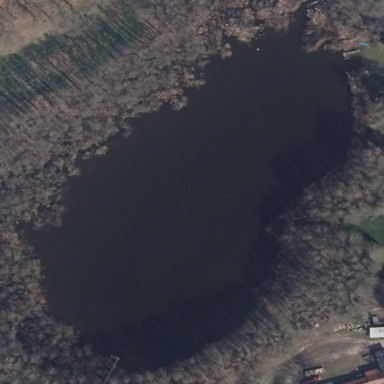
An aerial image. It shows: Peaceful pond surrounded by nature.